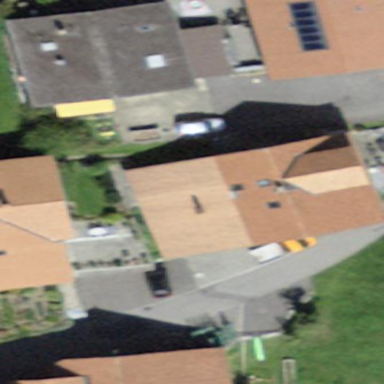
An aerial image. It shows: Residential building.